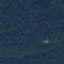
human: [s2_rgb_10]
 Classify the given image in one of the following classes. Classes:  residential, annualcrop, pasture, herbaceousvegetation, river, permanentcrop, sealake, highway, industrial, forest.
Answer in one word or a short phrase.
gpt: Forest